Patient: sex F, age 60
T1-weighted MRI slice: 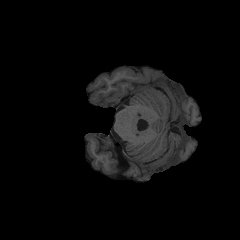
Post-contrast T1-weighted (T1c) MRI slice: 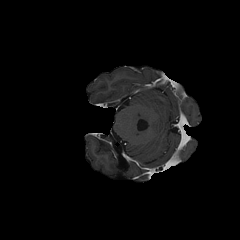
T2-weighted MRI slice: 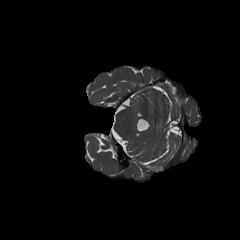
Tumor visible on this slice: no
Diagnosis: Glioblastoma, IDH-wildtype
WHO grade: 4